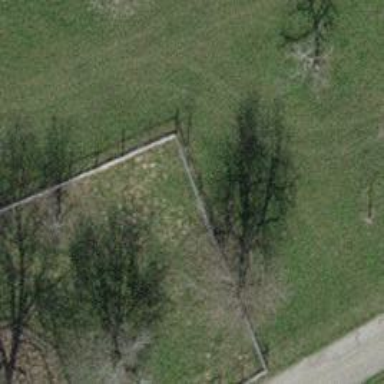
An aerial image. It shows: Single tag "natural: tree."